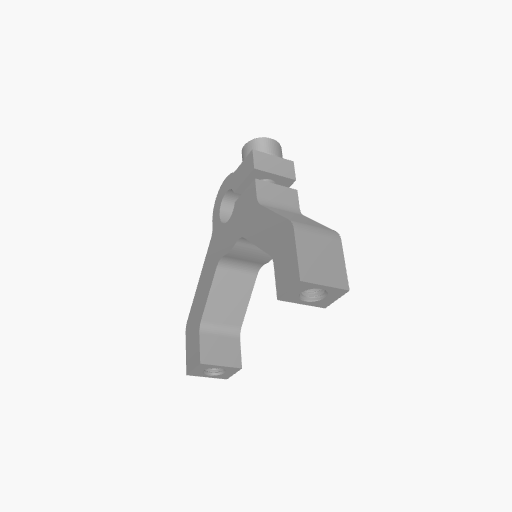
Part: Side1Post2ClampingMount6ID